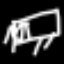
Label: bed